三年级 · 算术
看图列式计算。（共 7 分）

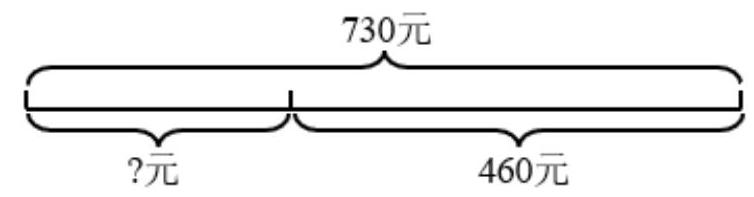
答案: 270 元

【分析】根据图示, 用总数 730 元减去 460 元, 就是所求的钱数, 据此解答。

【详解】 $730-460=270 （$ 元）

所求钱数是 270 元。